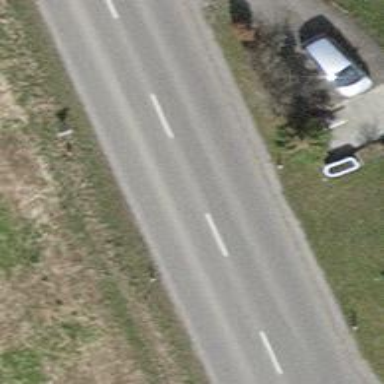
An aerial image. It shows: Asphalt cycleway.